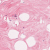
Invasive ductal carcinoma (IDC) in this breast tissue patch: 0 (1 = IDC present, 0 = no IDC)